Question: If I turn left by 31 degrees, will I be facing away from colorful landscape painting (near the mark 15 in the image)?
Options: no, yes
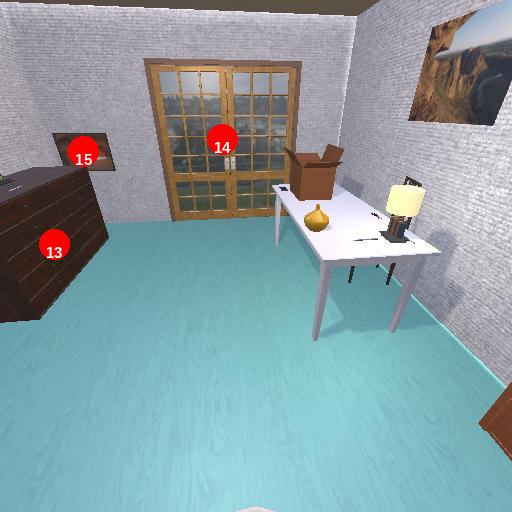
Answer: no